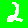
Digit: 2